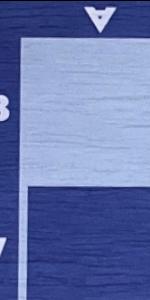
Label: Empty